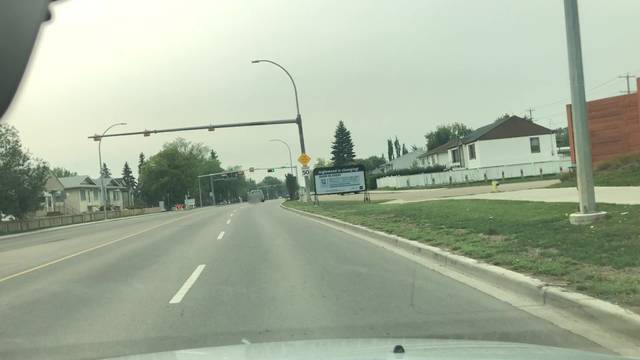
Region: Canada
Coordinates: 53.58, -113.541